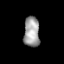
Tissue: lung
Cell type: Epithelial cells
Senescence score: 0.1965
Nuclear area (px): 463
Mean DAPI intensity: 160.492